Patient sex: M
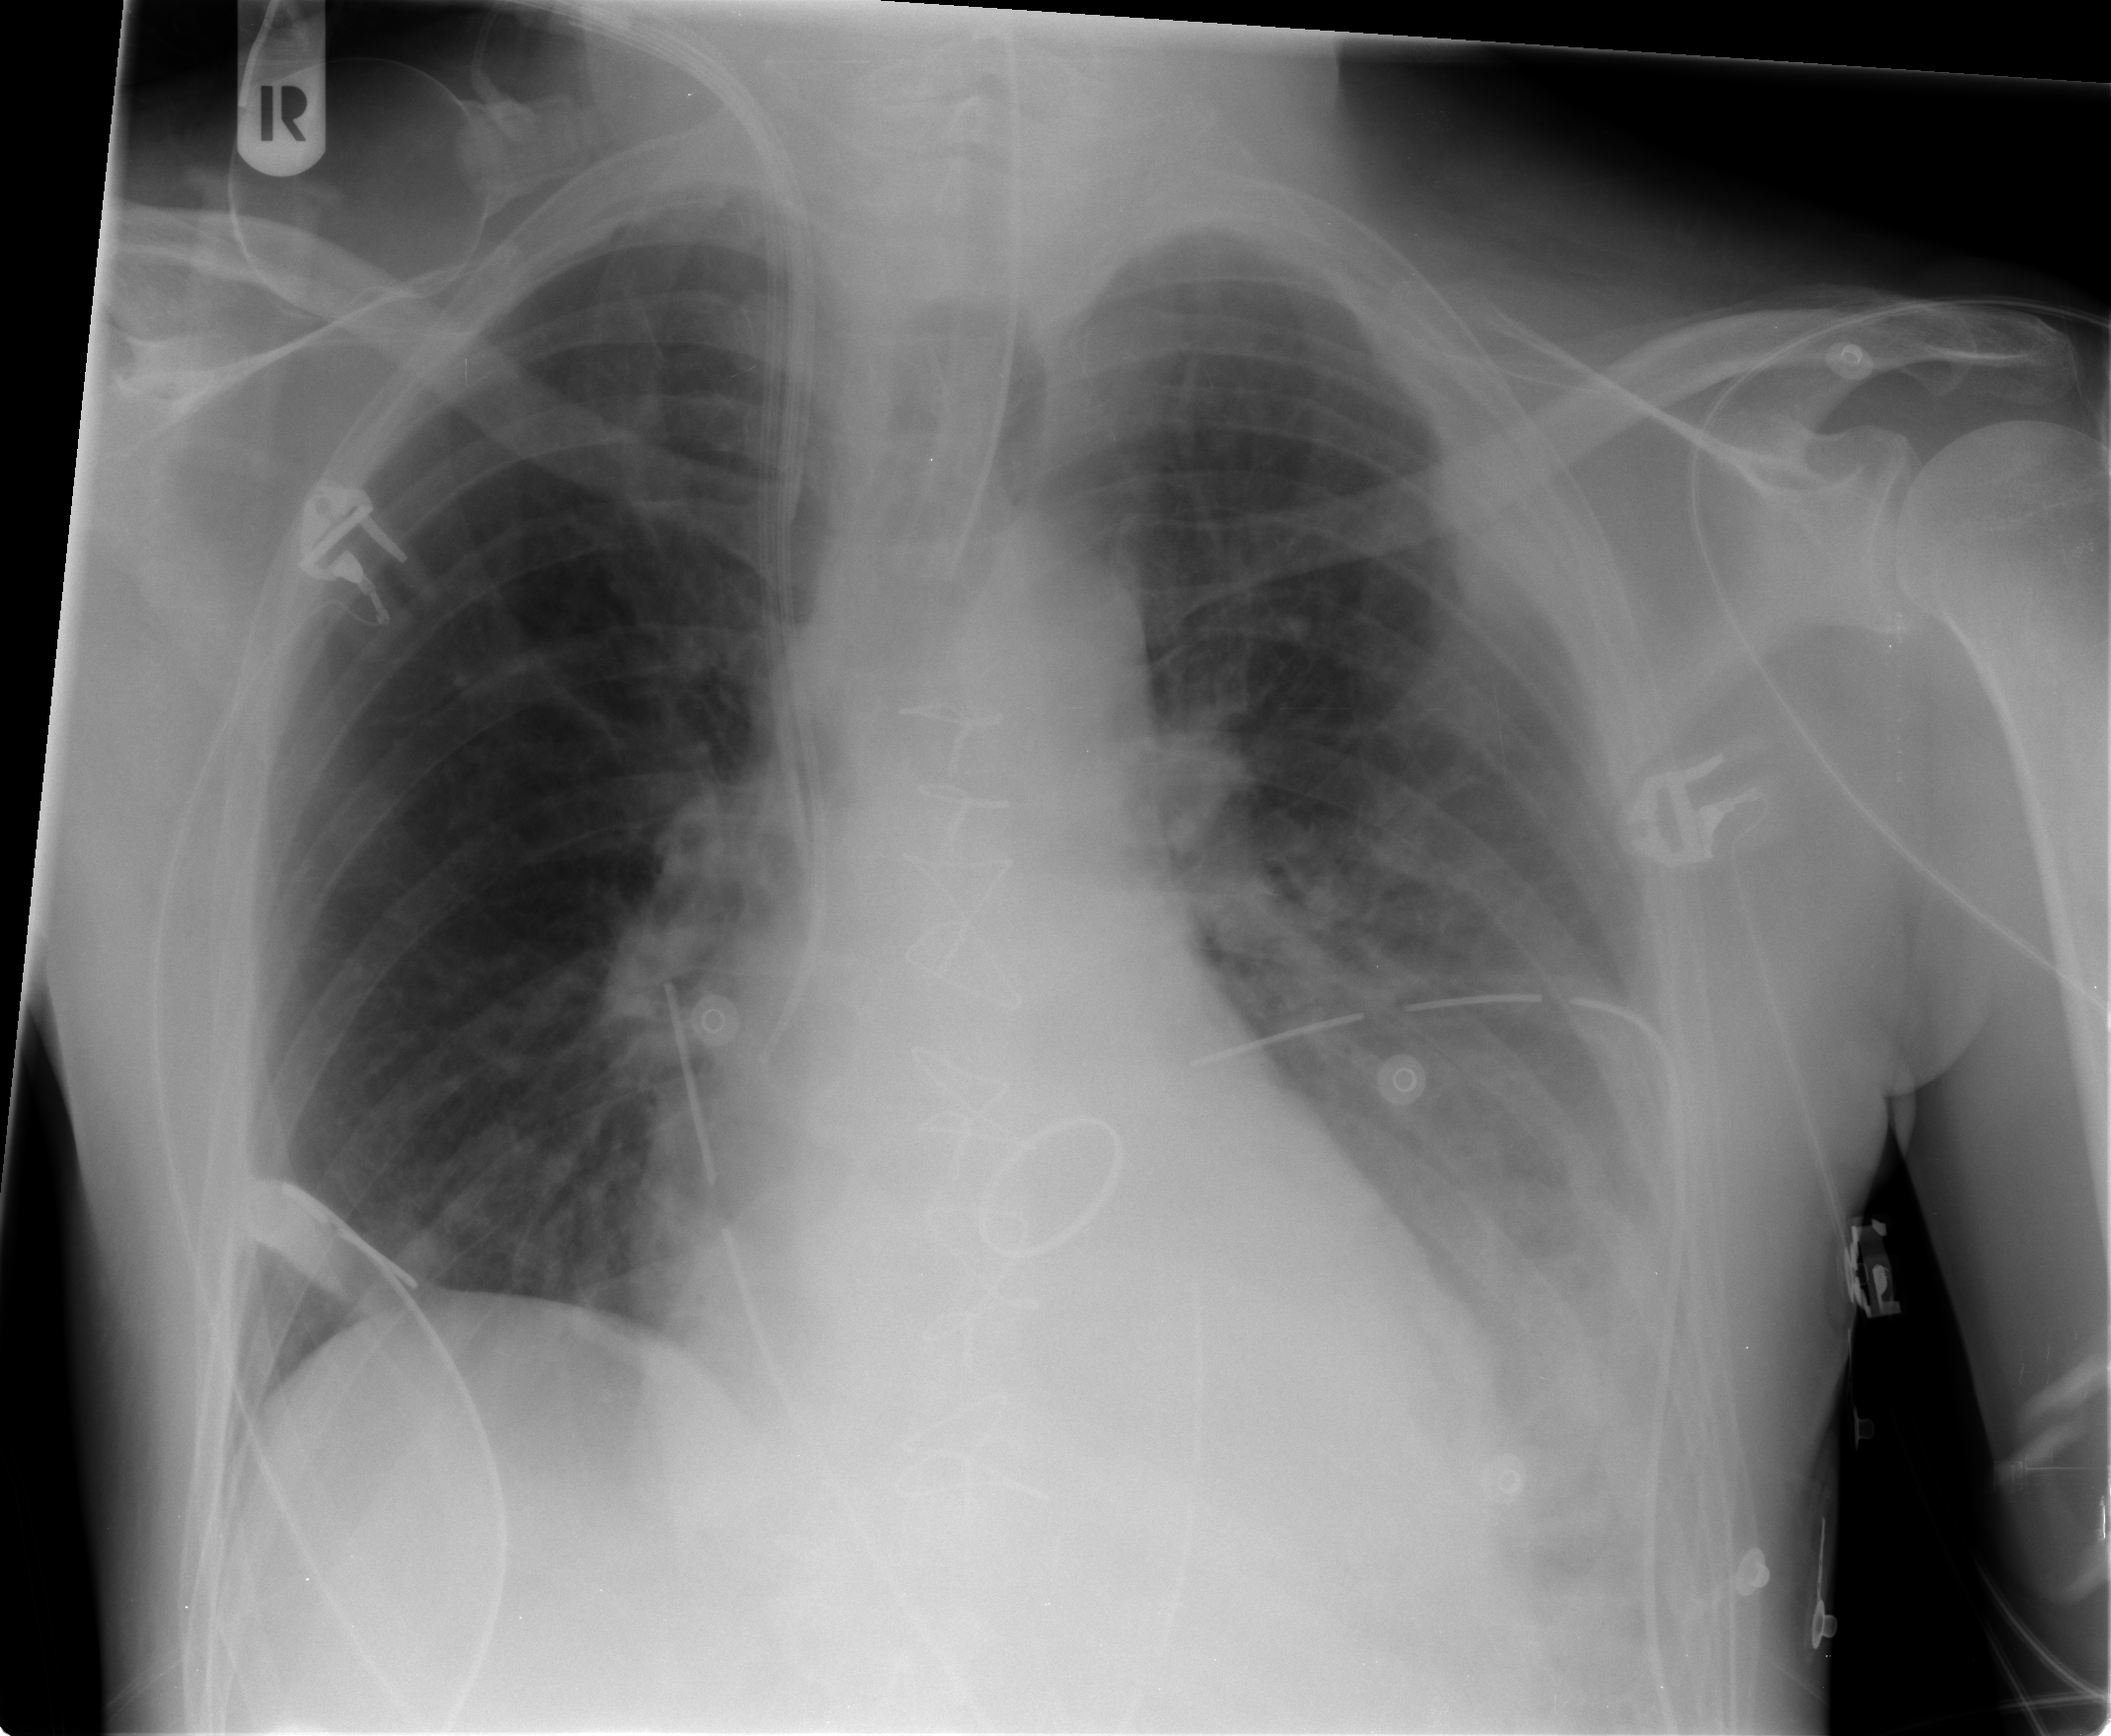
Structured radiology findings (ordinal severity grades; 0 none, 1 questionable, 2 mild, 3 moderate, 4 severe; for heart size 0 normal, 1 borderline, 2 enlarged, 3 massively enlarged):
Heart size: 2
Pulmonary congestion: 0
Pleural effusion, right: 0
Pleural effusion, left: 2
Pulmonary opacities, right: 0
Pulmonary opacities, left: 1
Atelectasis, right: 2
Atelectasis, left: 2